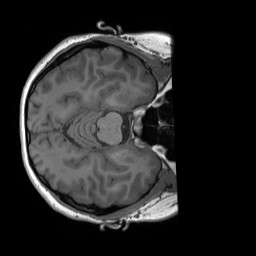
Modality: T1w
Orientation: axial
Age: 25
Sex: female
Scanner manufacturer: siemens
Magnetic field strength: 3 T
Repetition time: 1.8 s
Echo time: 0.00232 s